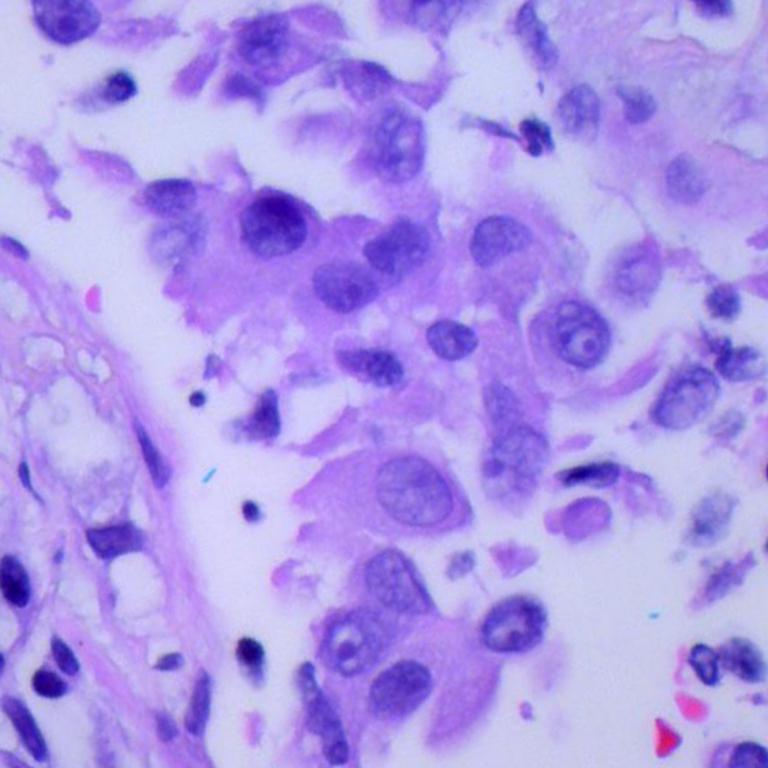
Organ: lung
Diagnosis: adenocarcinomas